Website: walmart
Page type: payment
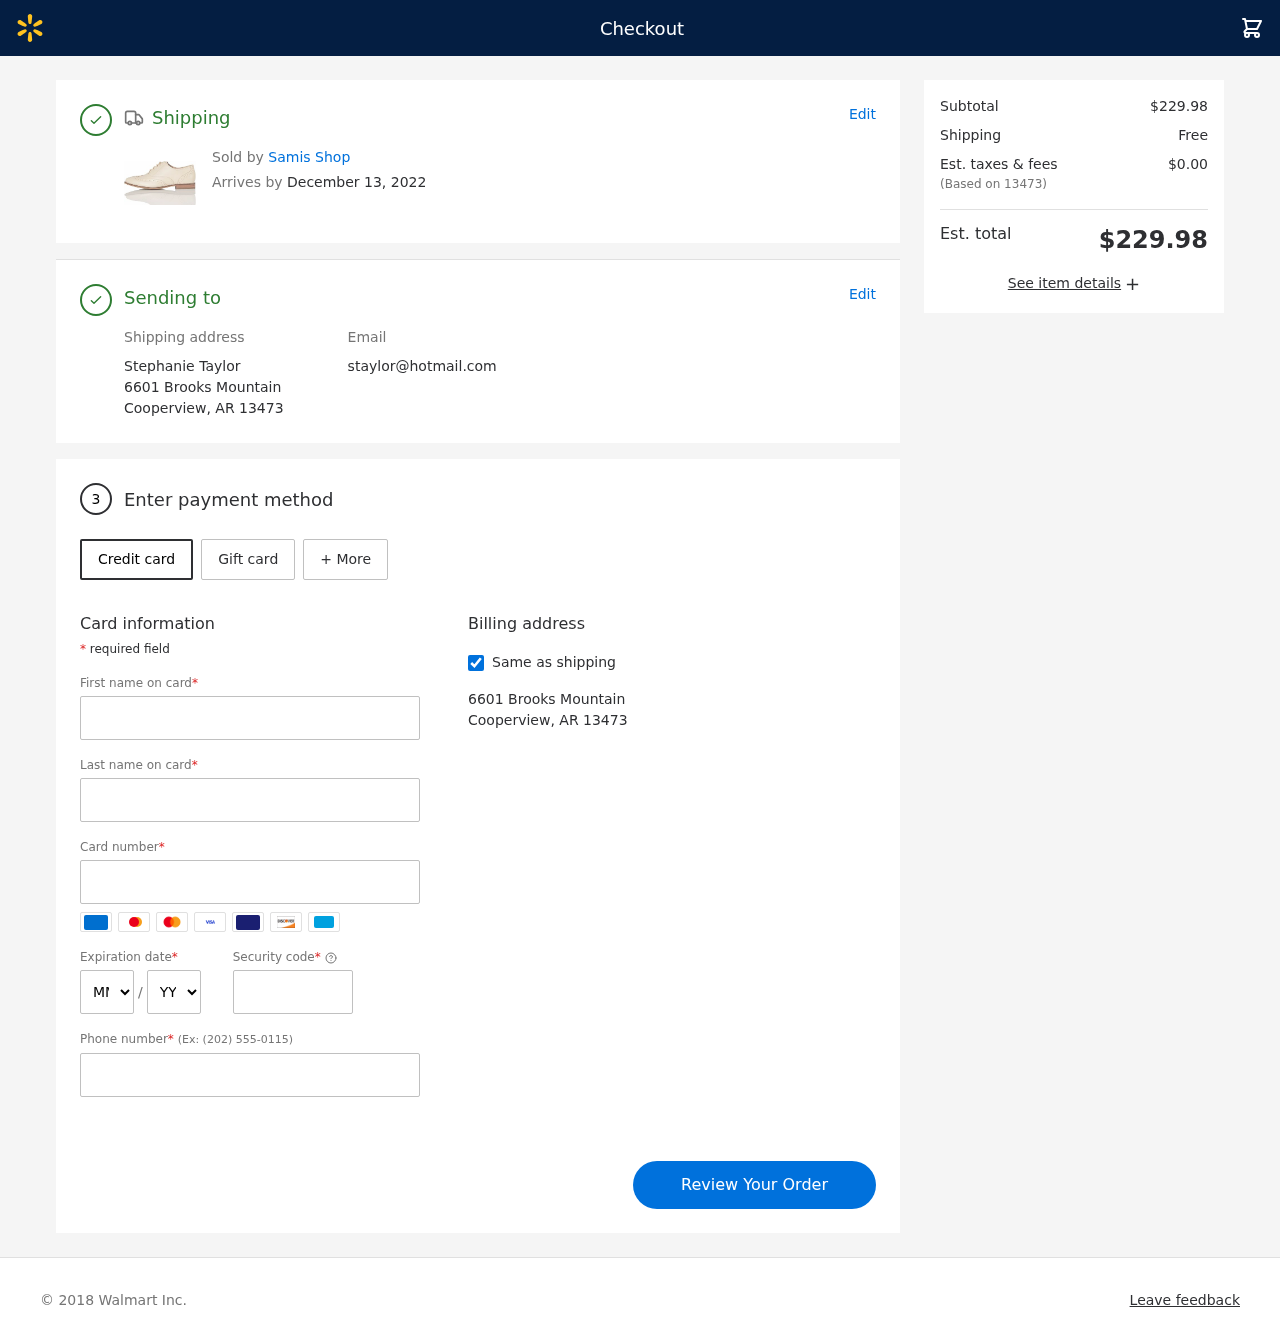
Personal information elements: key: PII_CARD_CVV
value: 1140
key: PII_CARD_EXPIRY_MONTH
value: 03
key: PII_CARD_EXPIRY_YEAR
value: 30
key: PII_CARD_NUMBER
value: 3422 3683 3727 917
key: PII_CITY_STATE_ZIP
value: Cooperview, AR 13473
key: PII_EMAIL
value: staylor@hotmail.com
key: PII_FIRSTNAME
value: Stephanie
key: PII_FULLNAME
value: Stephanie Taylor
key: PII_LASTNAME
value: Taylor
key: PII_PHONE
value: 7923530245
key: PII_POSTCODE
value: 13473
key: PII_STREET
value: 6601 Brooks Mountain
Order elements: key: ORDER_DELIVERY_DATE
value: December 13, 2022
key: ORDER_SUBTOTAL
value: $229.98
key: ORDER_SHIPPING_COST
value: Free
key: ORDER_TAX
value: $0.00
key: ORDER_TOTAL
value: $229.98